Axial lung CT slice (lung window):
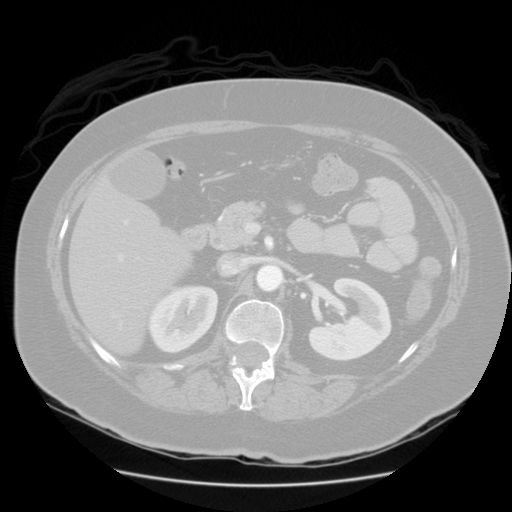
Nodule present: no